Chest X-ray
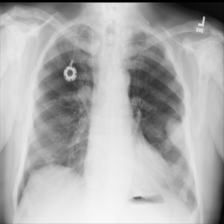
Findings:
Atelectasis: negative
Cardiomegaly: negative
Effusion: positive
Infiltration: negative
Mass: negative
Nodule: negative
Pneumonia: negative
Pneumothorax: negative
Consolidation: negative
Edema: negative
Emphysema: positive
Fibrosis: negative
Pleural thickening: negative
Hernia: negative